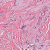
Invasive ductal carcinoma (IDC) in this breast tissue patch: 1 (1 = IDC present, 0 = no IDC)